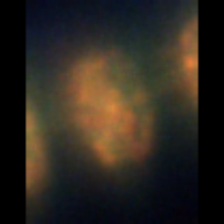
Taxon: Diatom_aggregate
Group: Diatoms